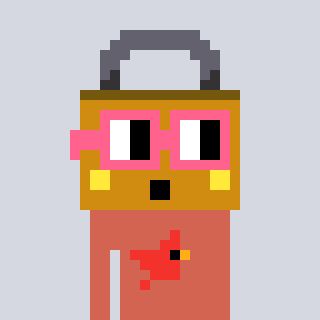
a pixel art character with square pink glasses, a lock-shaped head and a peachy-colored body on a cool background